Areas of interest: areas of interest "Shopping Mall"
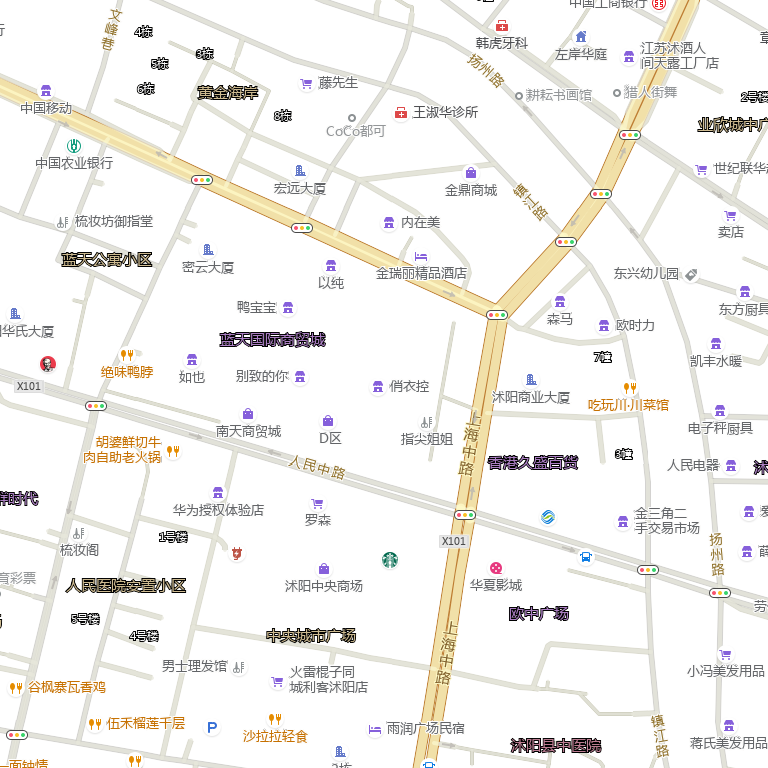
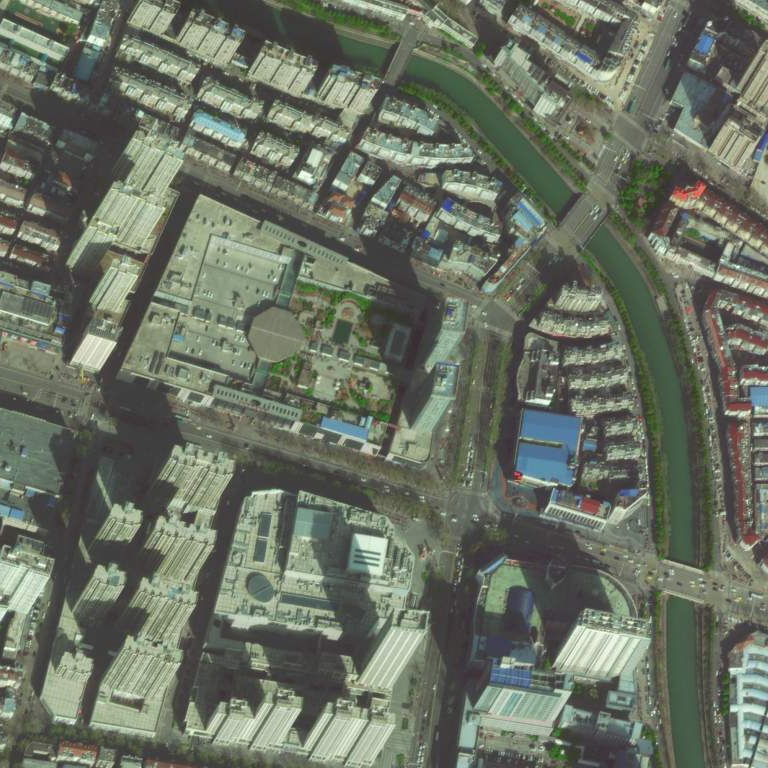